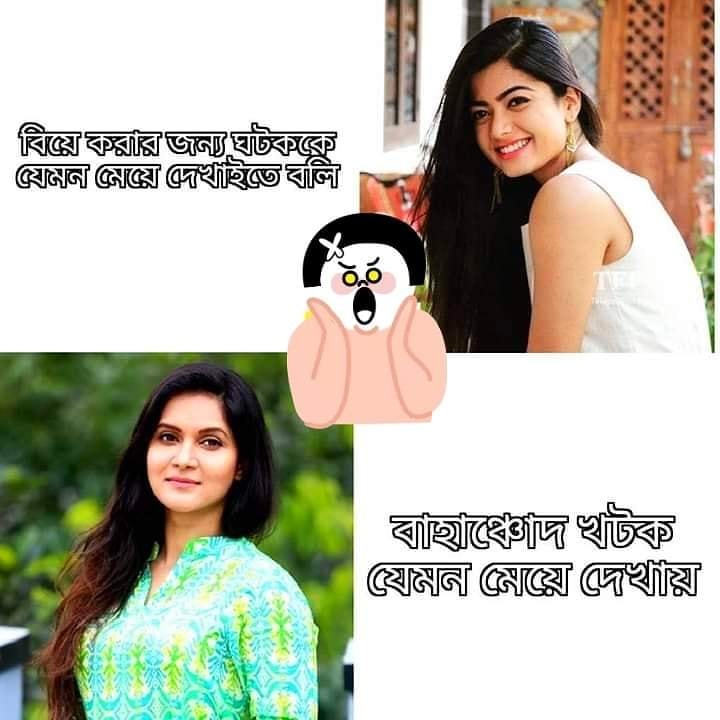
Caption: বিয়ে করার জন্য ঘটককে যেমন মেয়ে দেখাইতে বলি  বাহাঞ্চোদ খটক যেমন মেয়ে দেখায়
Label: hate